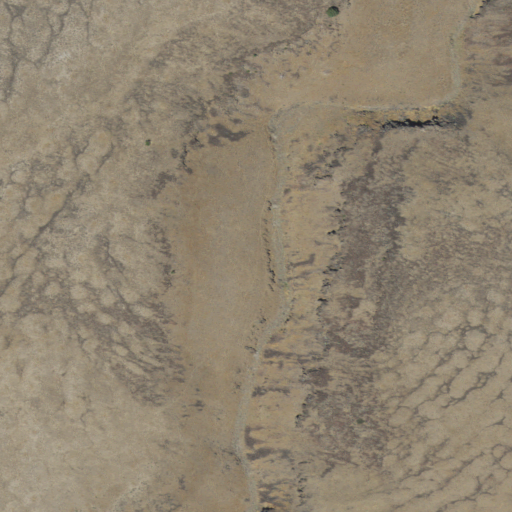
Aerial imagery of valley in Oregon named Rocky Canyon containing grassland and shrub